Field crop: maize
Growth stage: 2
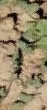
Species: convolvulus